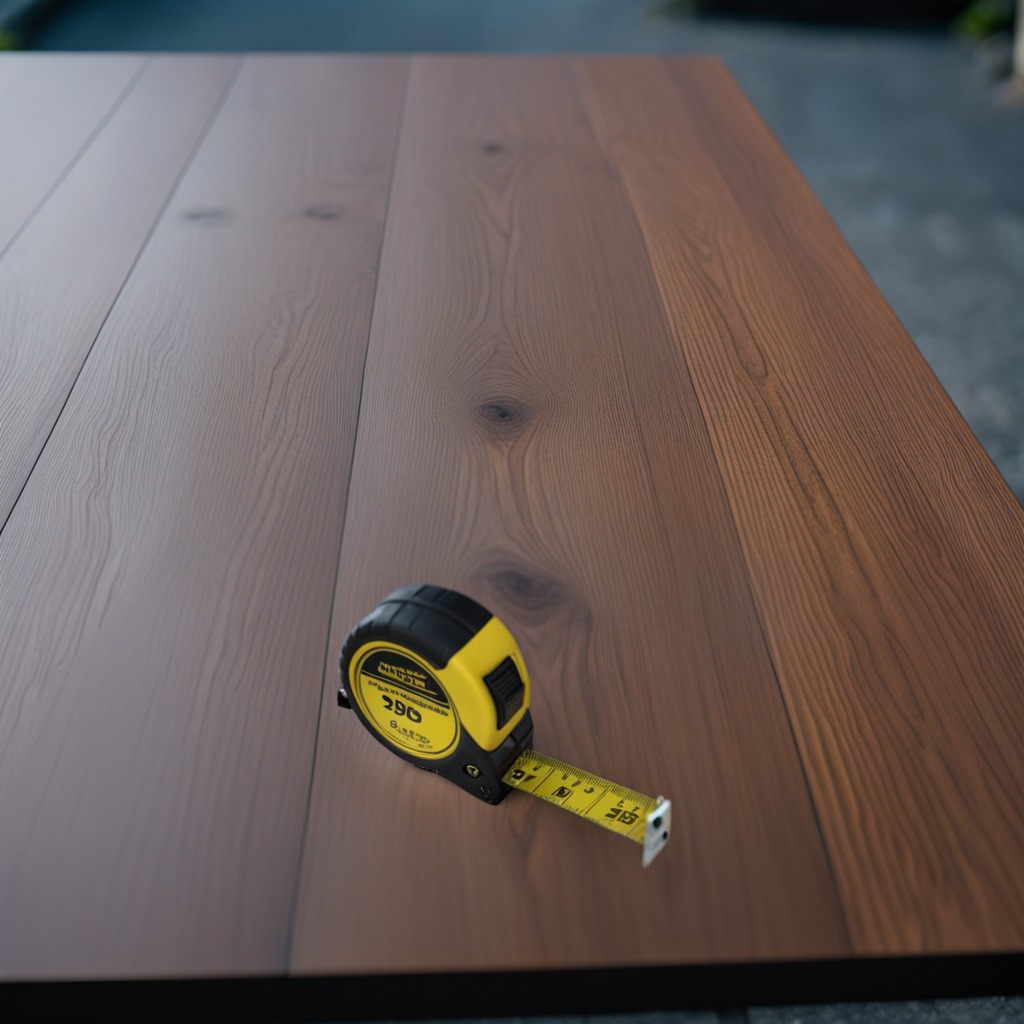
A measuring tape lies on the old table with faint burn marks in a small garage at twilight.